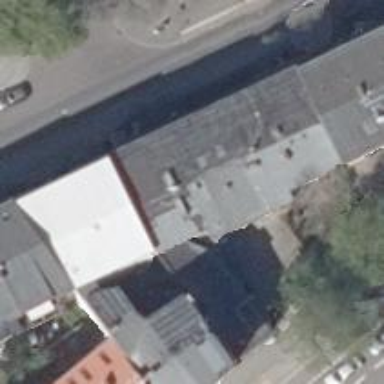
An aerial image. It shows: Clothing store.